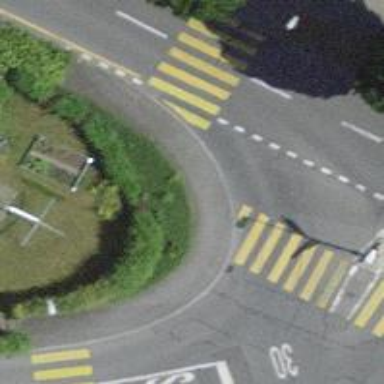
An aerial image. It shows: Kerb serving as barrier.